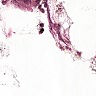
Metastatic tissue present: no